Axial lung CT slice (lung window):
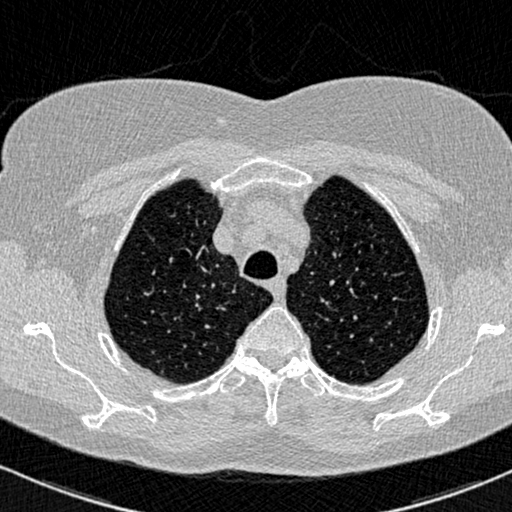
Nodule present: no